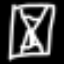
Label: hourglass